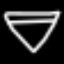
Label: diamond